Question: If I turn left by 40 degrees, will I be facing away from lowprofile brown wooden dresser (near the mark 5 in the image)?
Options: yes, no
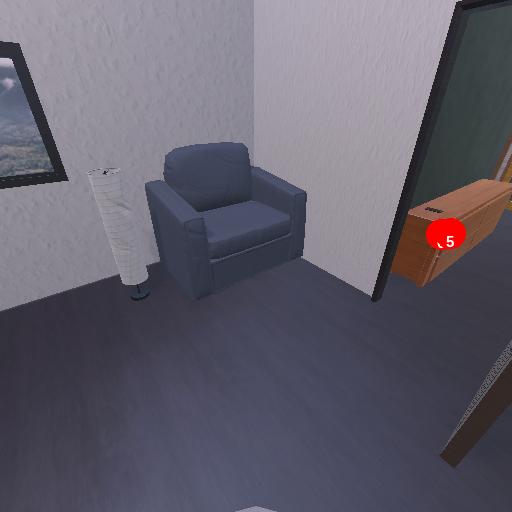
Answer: yes